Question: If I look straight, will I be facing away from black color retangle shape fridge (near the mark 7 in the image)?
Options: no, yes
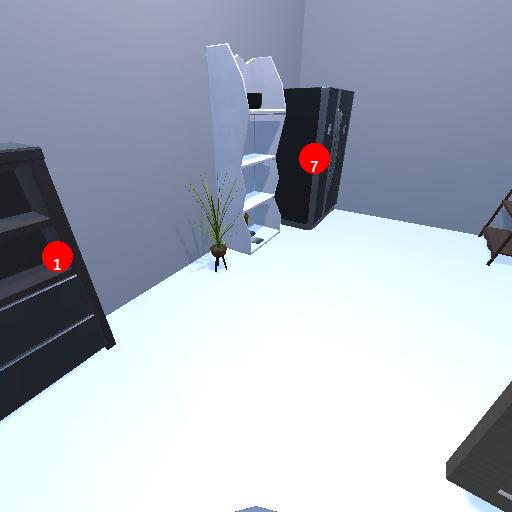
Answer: no